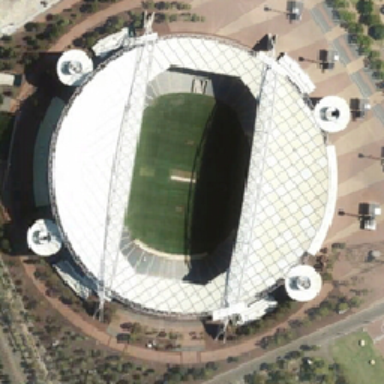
There is jim in the center .